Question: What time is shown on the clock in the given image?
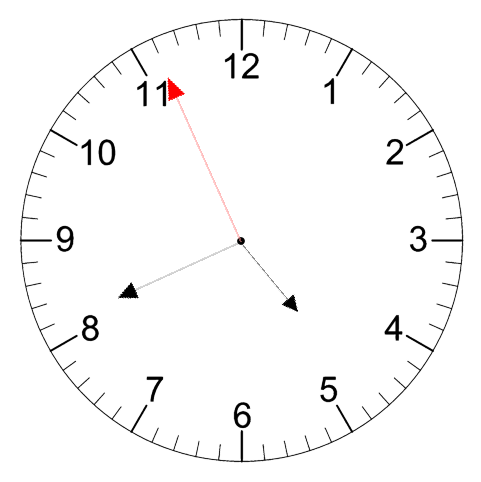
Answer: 04:40:56